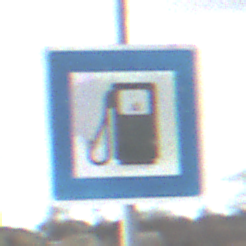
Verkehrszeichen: Tankstelle
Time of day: SunriseSunset
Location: Outdoor (RoadRail)
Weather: PartlyCloudy
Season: NotSpecified
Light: Natural